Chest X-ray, PA view. Patient: 54 years old, sex F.
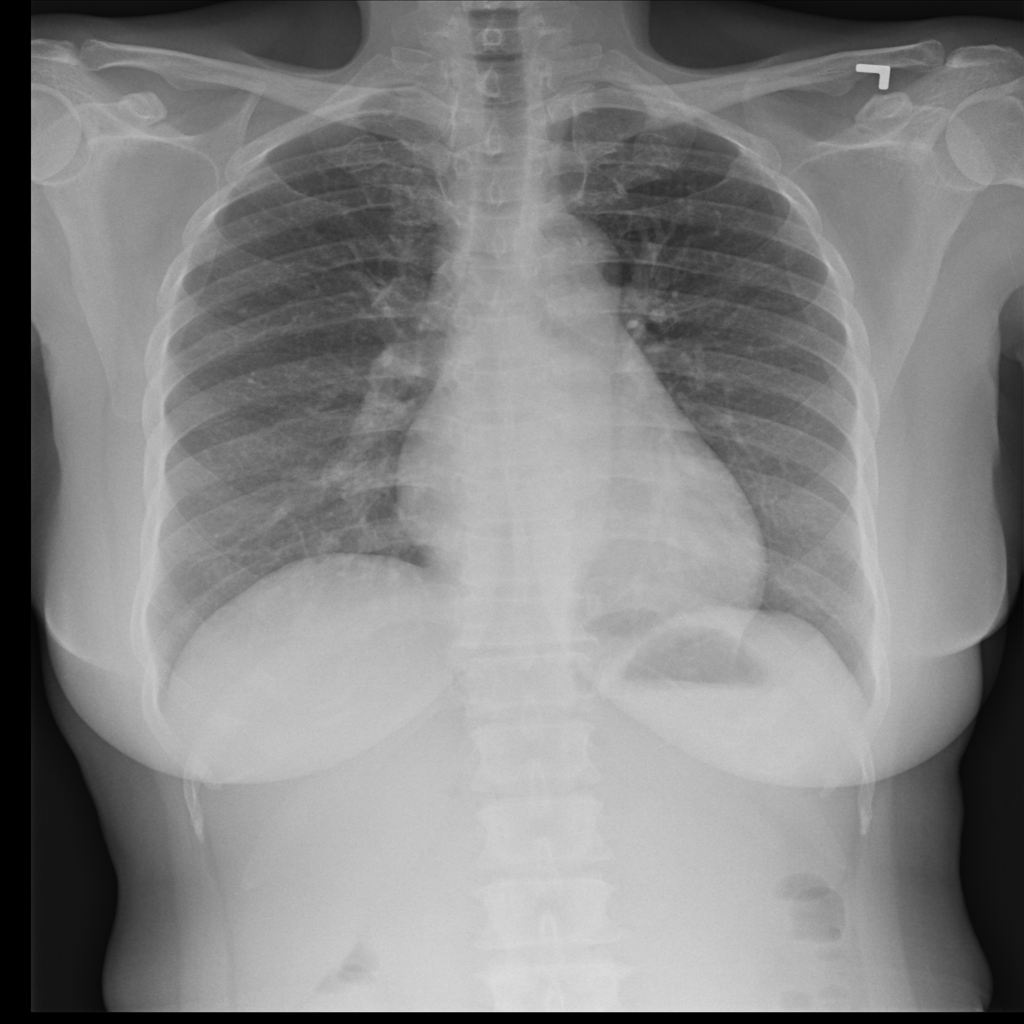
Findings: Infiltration